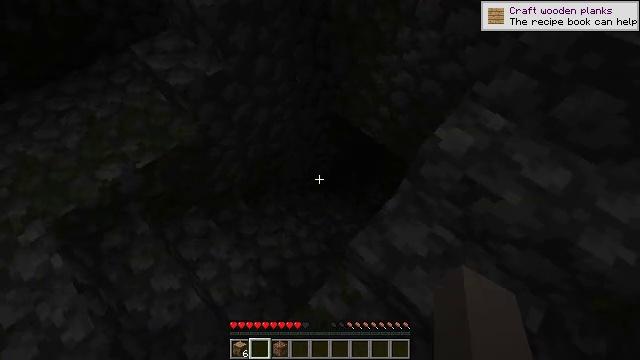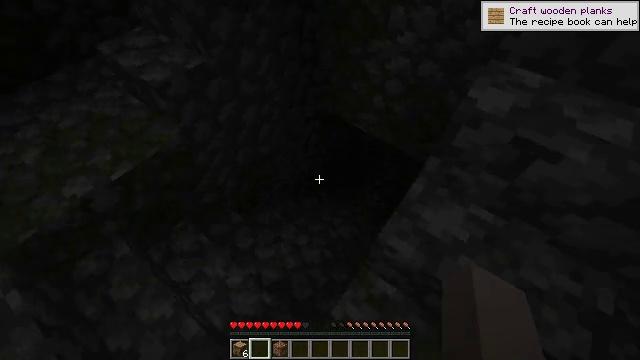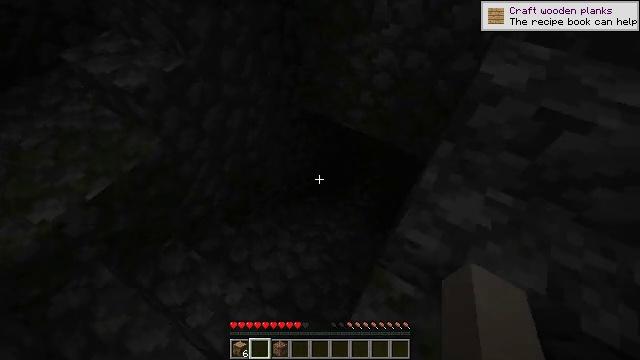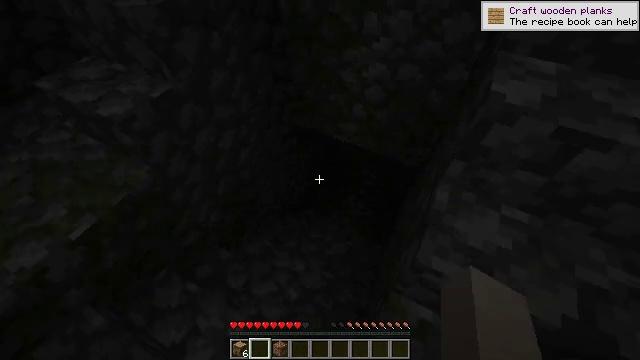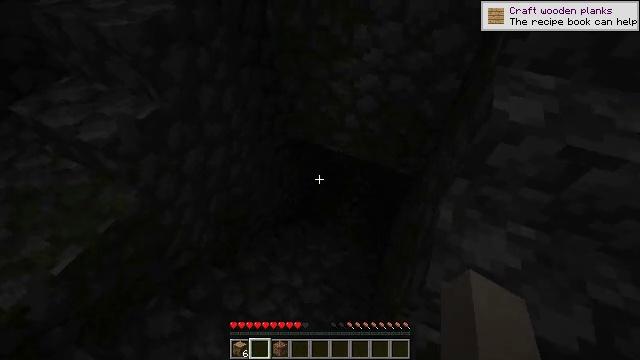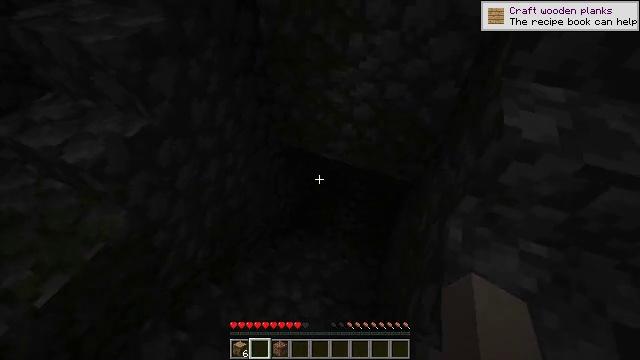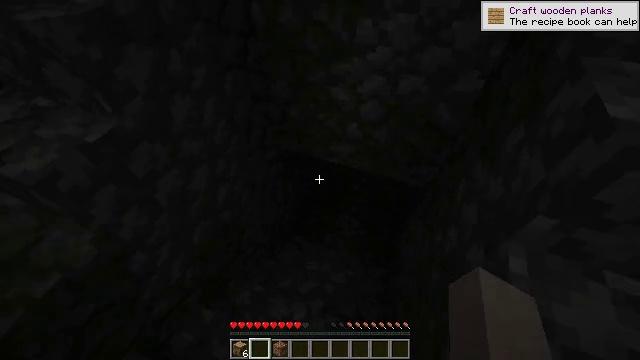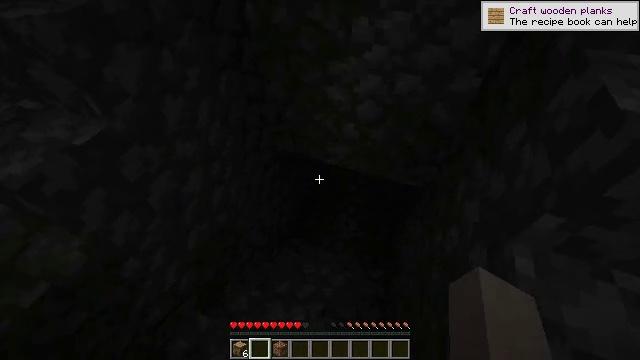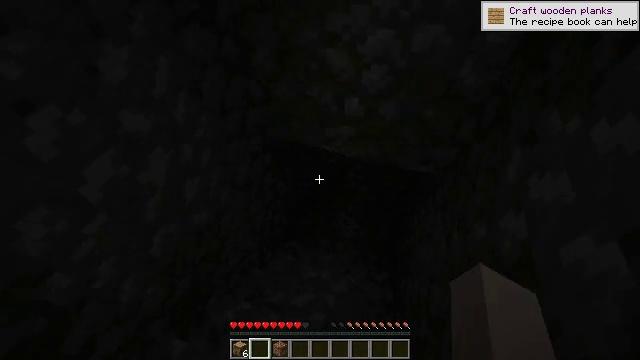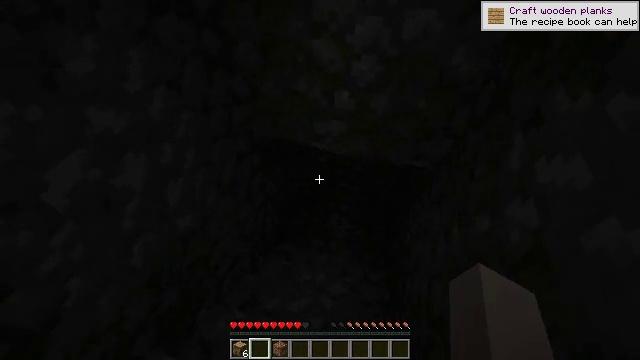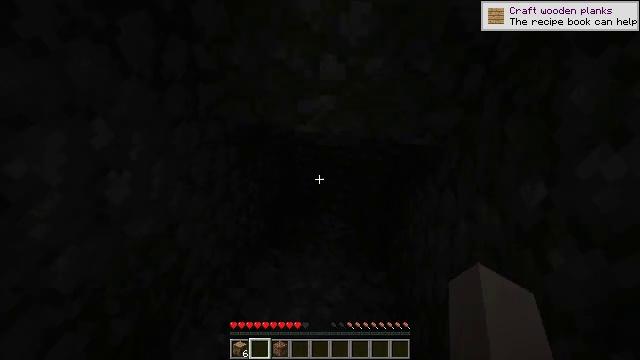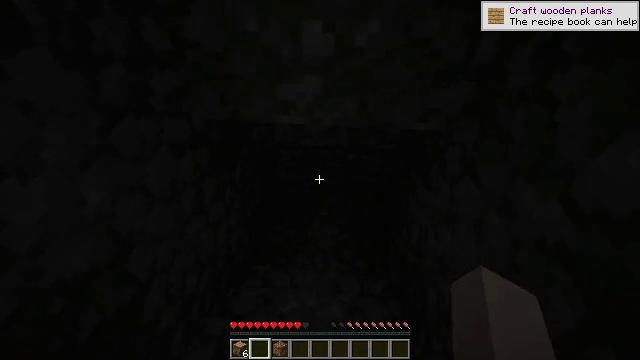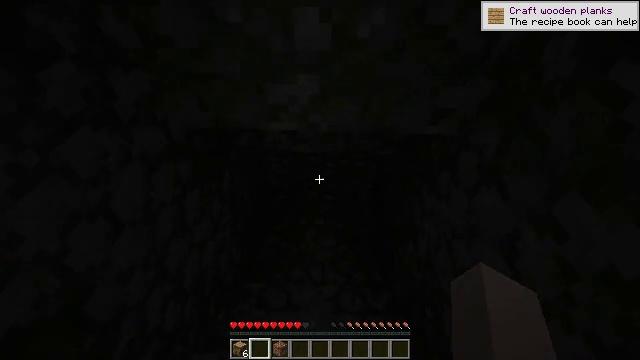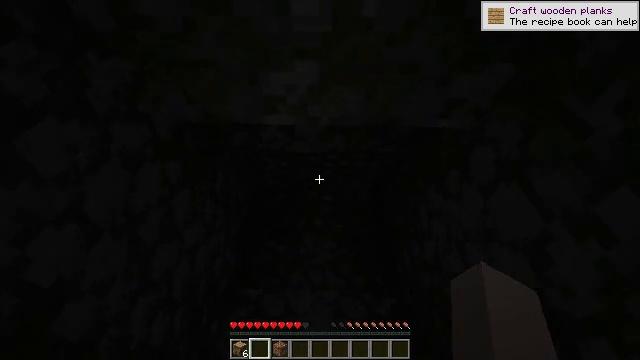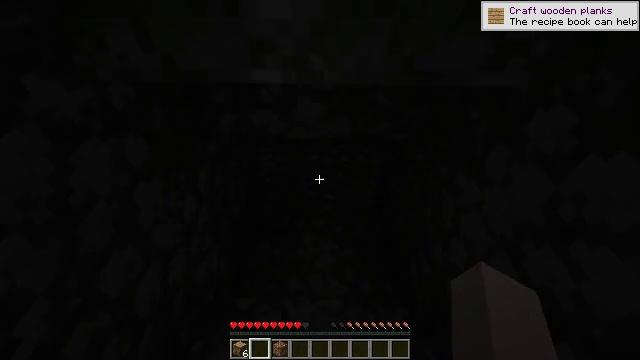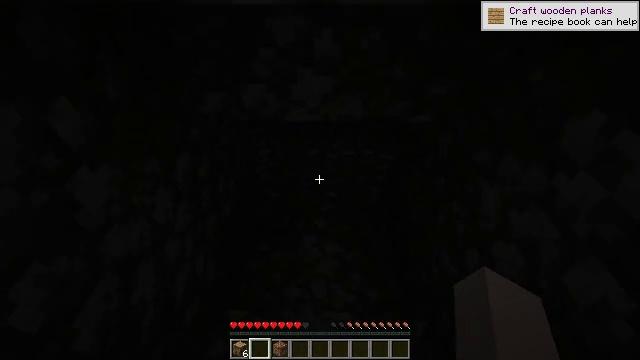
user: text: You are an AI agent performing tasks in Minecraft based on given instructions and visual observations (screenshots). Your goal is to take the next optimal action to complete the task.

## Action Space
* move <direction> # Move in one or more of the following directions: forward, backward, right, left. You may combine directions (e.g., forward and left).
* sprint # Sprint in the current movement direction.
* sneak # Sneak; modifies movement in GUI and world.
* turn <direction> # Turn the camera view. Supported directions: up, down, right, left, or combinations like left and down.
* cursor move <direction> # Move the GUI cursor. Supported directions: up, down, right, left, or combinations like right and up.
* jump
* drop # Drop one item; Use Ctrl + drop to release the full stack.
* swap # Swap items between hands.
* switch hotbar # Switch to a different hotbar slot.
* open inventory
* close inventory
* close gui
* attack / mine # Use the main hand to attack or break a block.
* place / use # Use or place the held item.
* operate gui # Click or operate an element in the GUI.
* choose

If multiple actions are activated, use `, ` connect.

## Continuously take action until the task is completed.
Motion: motion action
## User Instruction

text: Remove the tripwire from its position.
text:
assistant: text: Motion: move forward and move left, turn right and up
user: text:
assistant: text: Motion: move forward, turn right and up
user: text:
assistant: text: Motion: move forward, turn right and up
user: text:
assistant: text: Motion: move forward, turn right and up
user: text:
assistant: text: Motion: move forward, turn right
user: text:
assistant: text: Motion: move forward, turn right
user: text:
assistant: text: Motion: move forward, turn right
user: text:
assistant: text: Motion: move forward, turn right
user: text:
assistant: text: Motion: move forward, turn right
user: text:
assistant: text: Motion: move forward, turn right and up
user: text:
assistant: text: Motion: move forward, turn right and up
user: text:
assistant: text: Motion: move forward, turn right
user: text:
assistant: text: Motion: move forward
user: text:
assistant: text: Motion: move forward
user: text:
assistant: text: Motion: move forward
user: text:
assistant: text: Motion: move forward
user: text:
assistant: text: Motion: move forward
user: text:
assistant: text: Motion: no_op
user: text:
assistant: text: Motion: no_op
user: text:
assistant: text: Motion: no_op
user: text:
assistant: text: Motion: turn up
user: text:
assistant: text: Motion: no_op
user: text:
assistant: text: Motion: turn right and up
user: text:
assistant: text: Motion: turn up
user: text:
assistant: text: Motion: no_op
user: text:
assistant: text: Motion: no_op
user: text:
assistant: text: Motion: turn up
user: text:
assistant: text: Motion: no_op
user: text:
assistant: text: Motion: no_op
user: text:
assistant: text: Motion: move forward